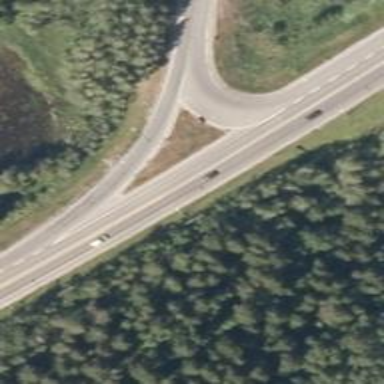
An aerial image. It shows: Motorroad with trunk link.